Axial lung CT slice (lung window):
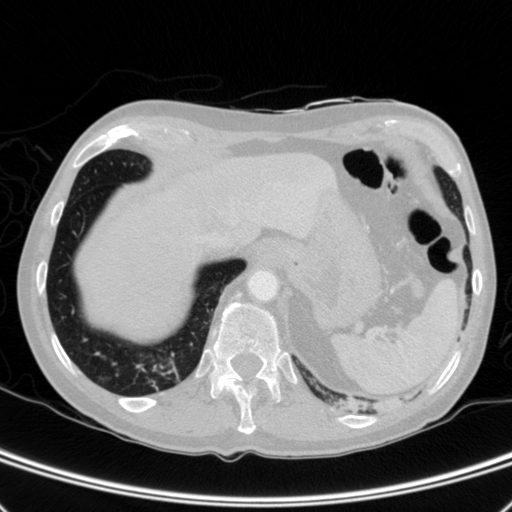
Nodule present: no